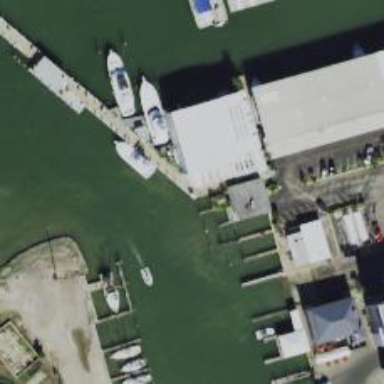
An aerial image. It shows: Footway leading to man-made pier.